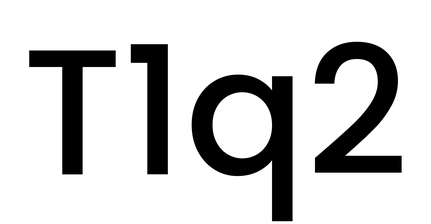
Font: Poppins-Medium